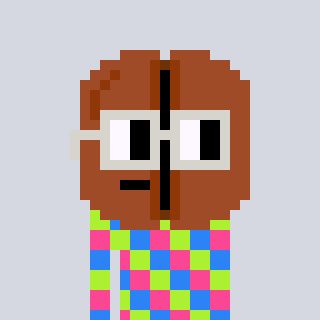
a pixel art character with square light gray glasses, a coffeebean-shaped head and a grayscale-colored body on a cool background